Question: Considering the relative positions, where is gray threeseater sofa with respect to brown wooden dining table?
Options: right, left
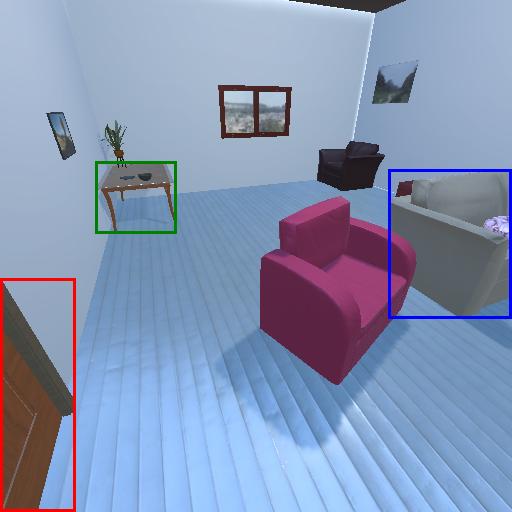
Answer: right